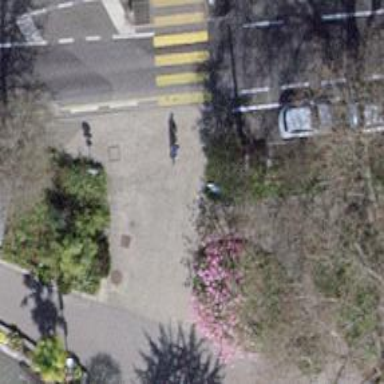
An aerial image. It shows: Bench for seating.